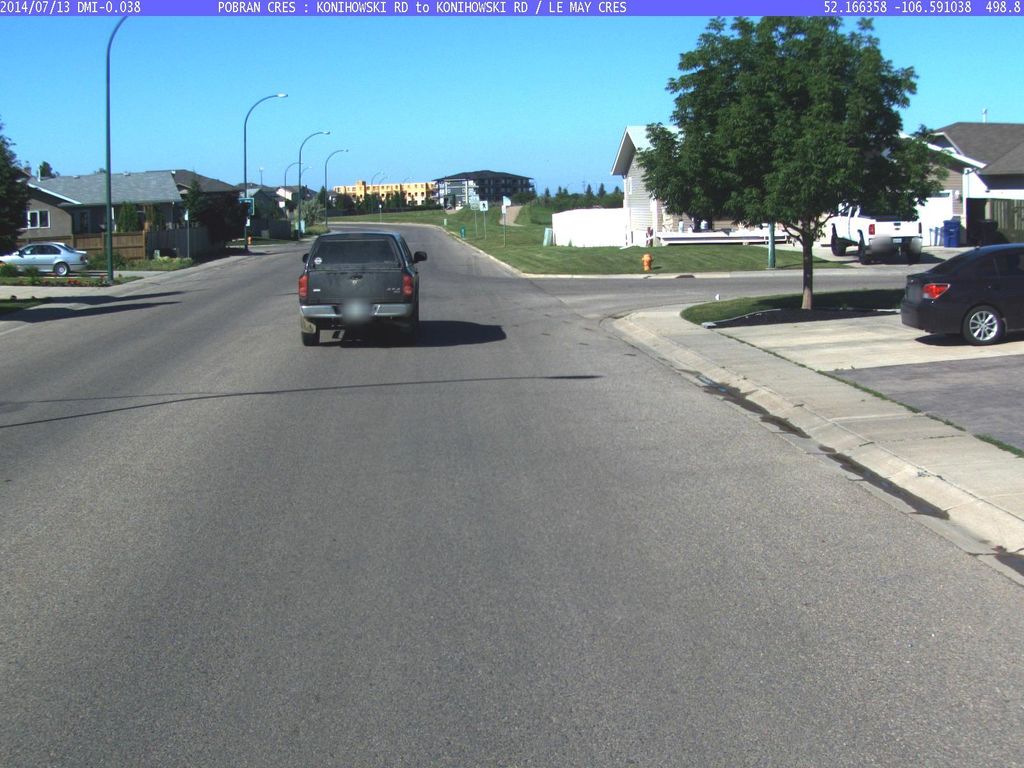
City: saskatoon